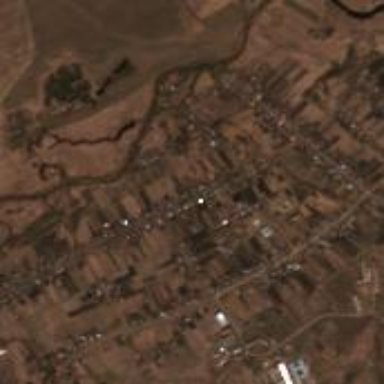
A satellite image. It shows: Village.